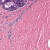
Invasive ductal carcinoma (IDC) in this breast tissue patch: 0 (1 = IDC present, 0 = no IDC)